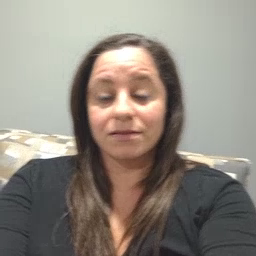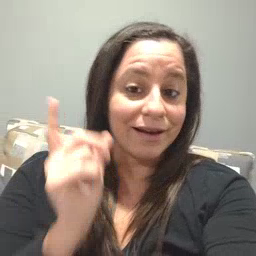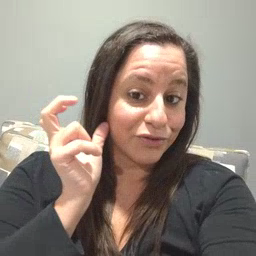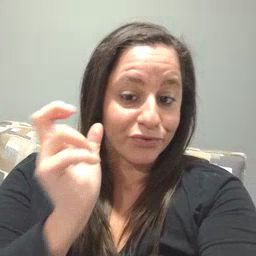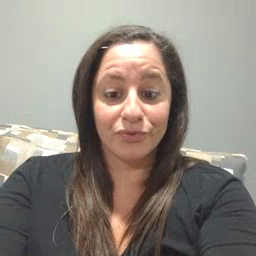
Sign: hear